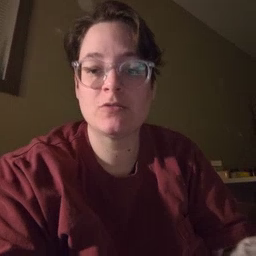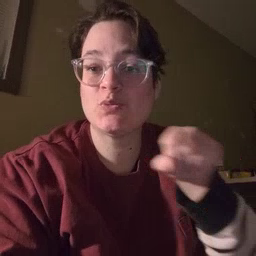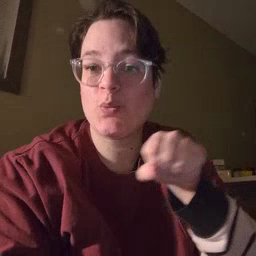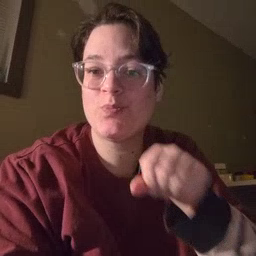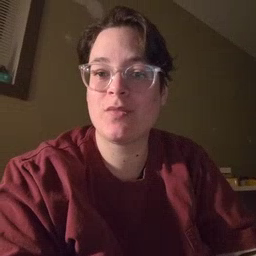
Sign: shoe